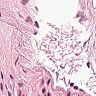
Metastatic tissue present: no